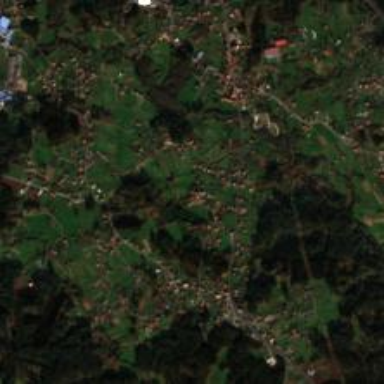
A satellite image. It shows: Small hamlet.